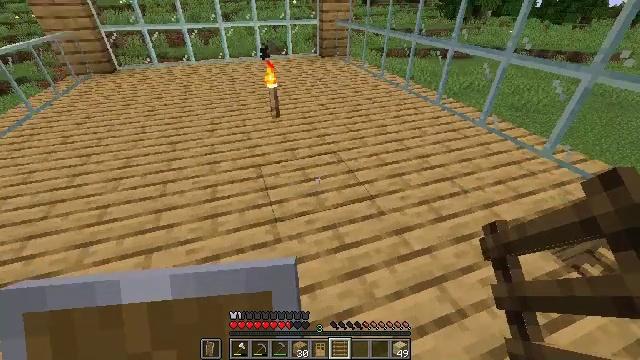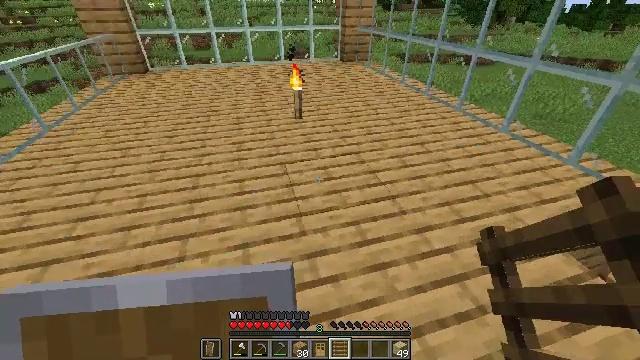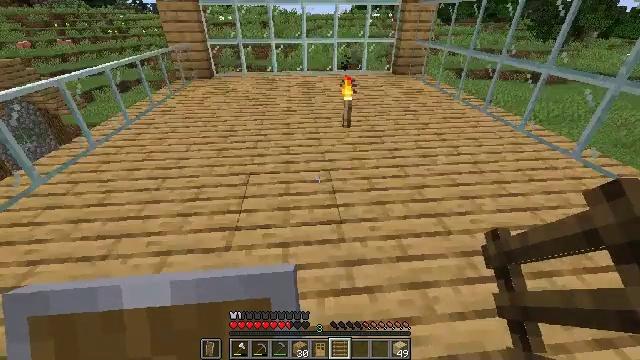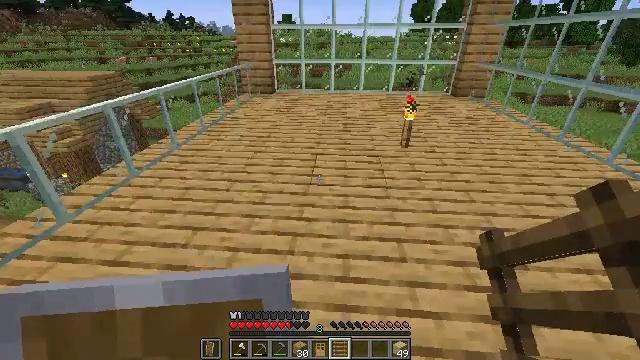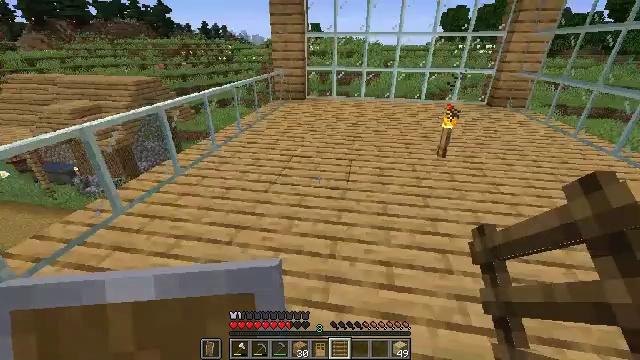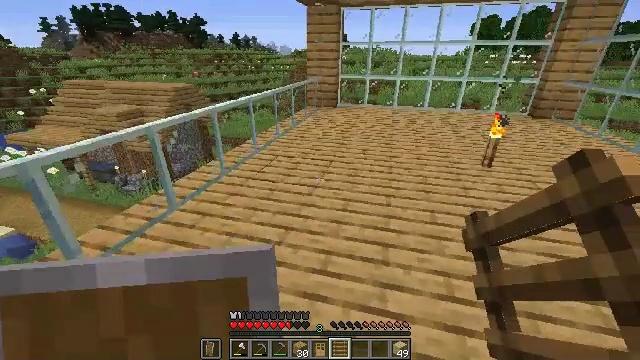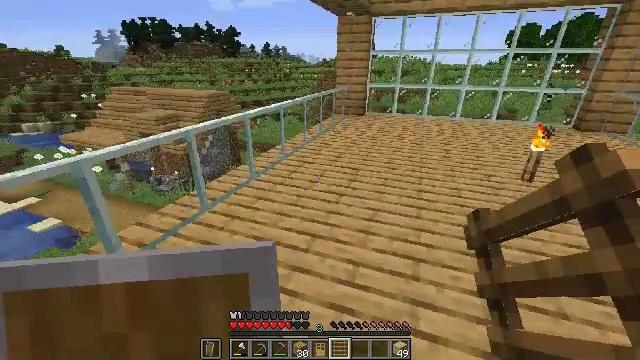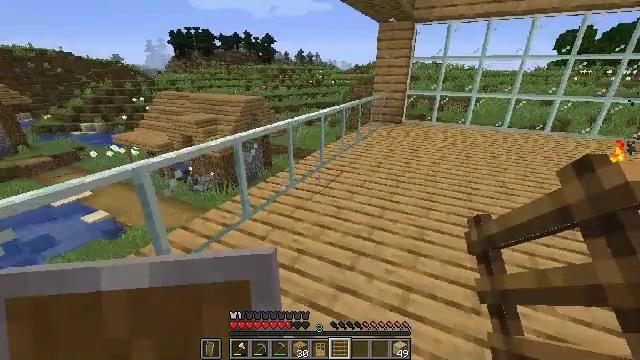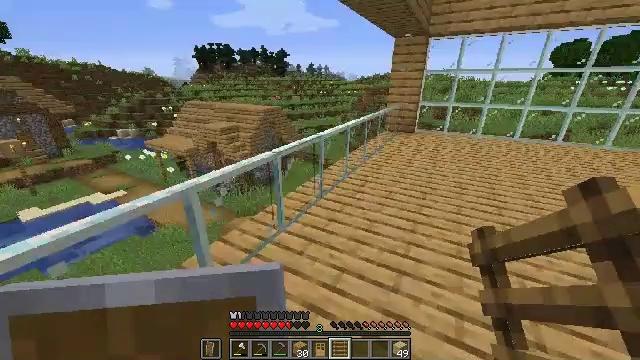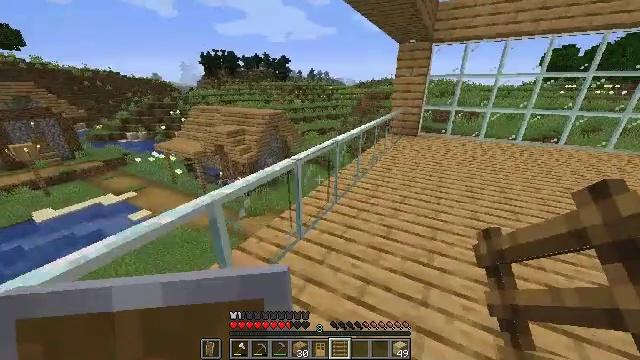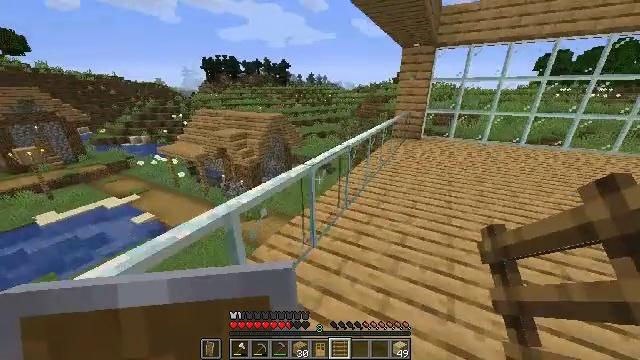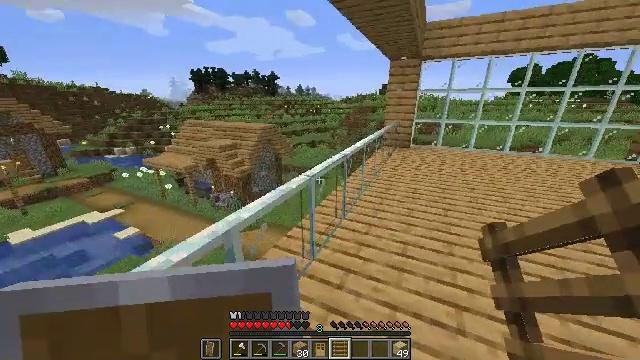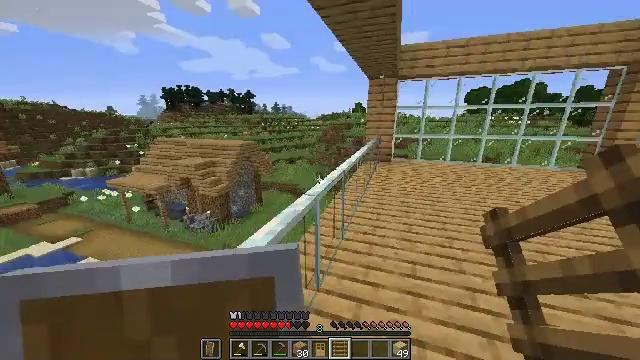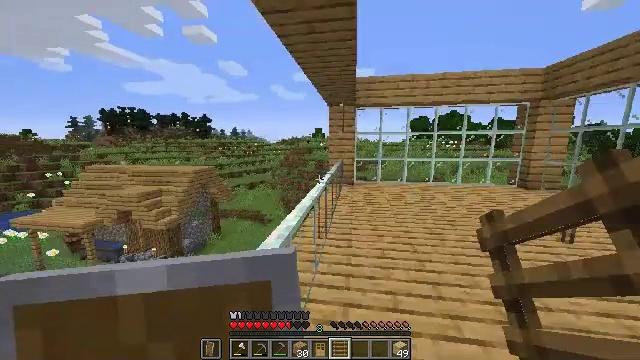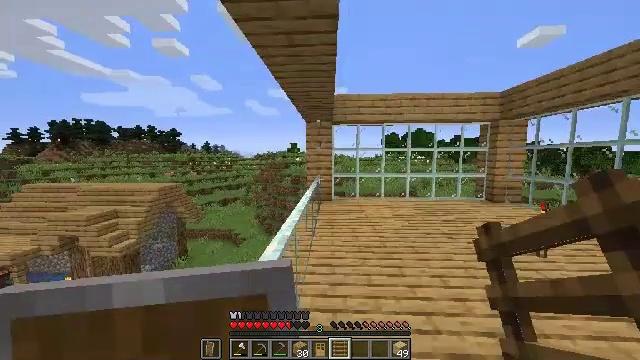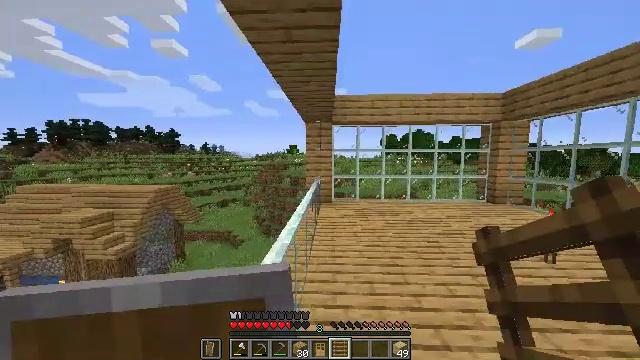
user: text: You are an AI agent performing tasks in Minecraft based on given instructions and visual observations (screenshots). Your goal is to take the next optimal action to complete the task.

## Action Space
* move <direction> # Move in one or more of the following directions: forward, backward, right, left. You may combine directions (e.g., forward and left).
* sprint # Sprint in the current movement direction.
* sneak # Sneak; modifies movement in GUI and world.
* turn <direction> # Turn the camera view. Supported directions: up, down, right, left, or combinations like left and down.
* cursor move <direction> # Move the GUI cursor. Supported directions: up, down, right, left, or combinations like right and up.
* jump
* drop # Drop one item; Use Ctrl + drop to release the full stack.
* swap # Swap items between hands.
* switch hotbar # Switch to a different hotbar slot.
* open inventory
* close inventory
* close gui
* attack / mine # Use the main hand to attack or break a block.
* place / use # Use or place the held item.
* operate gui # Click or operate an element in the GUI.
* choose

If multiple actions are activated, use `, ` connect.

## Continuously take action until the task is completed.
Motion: motion action
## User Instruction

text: Break the glass pane to collect it.
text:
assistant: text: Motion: move back and move left, turn left
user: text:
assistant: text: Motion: move left, turn left and up
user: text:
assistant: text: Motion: move left, turn left and up
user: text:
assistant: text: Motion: move left, turn left and up
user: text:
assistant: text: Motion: move left, turn left and up
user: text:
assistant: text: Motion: move forward and move left, turn left and up
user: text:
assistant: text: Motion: move forward and move left, sprint, turn left and up
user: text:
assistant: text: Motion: move forward and move left, sprint, turn left
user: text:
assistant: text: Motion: move forward and move left, sprint
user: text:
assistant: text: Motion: move forward and move left, sprint
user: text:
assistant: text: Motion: move forward and move left, sprint, turn right and up
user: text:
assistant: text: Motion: move forward, sprint, turn right and up
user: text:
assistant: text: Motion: move forward, sprint, turn right and up
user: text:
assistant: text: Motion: move forward, sprint, turn right and up
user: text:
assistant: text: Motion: move forward, sprint
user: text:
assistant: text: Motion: move forward
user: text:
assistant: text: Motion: move forward
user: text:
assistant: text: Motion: no_op
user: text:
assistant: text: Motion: move right
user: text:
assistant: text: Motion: move right
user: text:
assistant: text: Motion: move forward and move right
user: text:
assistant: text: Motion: move forward and move right
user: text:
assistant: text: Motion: move forward and move right, turn right and down
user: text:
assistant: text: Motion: move forward and move right, turn right and down
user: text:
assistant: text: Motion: move forward and move right, sprint, turn right
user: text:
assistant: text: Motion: move forward and move right, sprint, turn right and down
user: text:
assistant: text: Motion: move forward and move right, sprint, turn right
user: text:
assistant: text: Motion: move forward and move right, sprint
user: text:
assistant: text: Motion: move forward and move right, sprint
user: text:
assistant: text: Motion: move forward, sprint